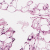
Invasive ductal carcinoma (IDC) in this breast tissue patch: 0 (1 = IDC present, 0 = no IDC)